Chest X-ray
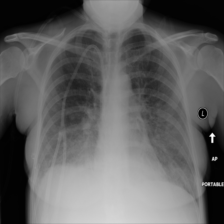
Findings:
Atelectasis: negative
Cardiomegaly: negative
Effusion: negative
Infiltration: negative
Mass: negative
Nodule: negative
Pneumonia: negative
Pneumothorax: negative
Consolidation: negative
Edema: negative
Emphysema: negative
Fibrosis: negative
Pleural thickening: negative
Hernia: negative